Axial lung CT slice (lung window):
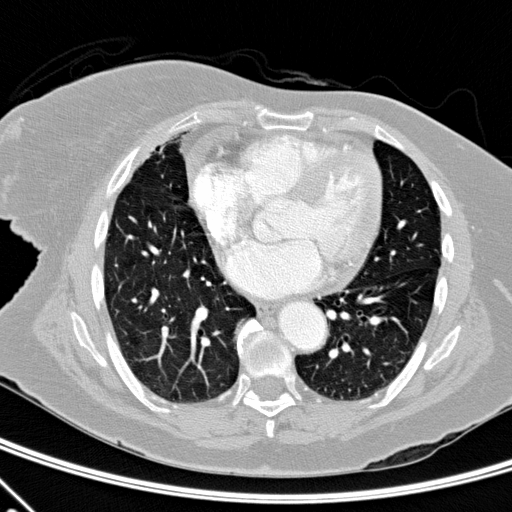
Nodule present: no